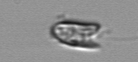
Label: Chrysochromulina_lanceolata